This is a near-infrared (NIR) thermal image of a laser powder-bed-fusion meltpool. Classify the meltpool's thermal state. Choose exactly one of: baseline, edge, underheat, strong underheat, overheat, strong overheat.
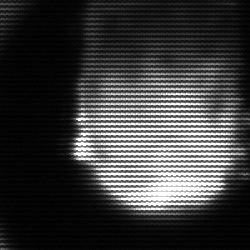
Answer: edge